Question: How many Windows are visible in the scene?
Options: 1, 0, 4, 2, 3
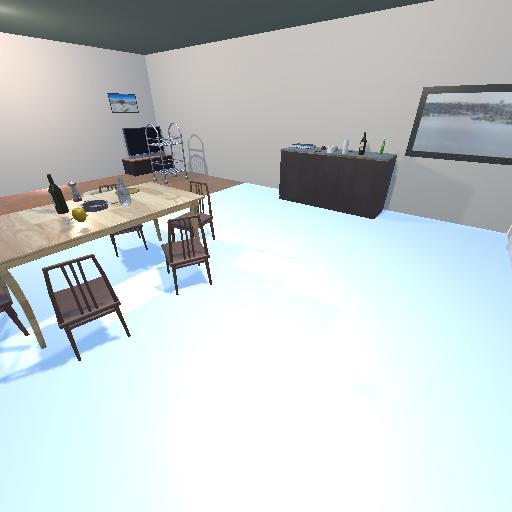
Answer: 1